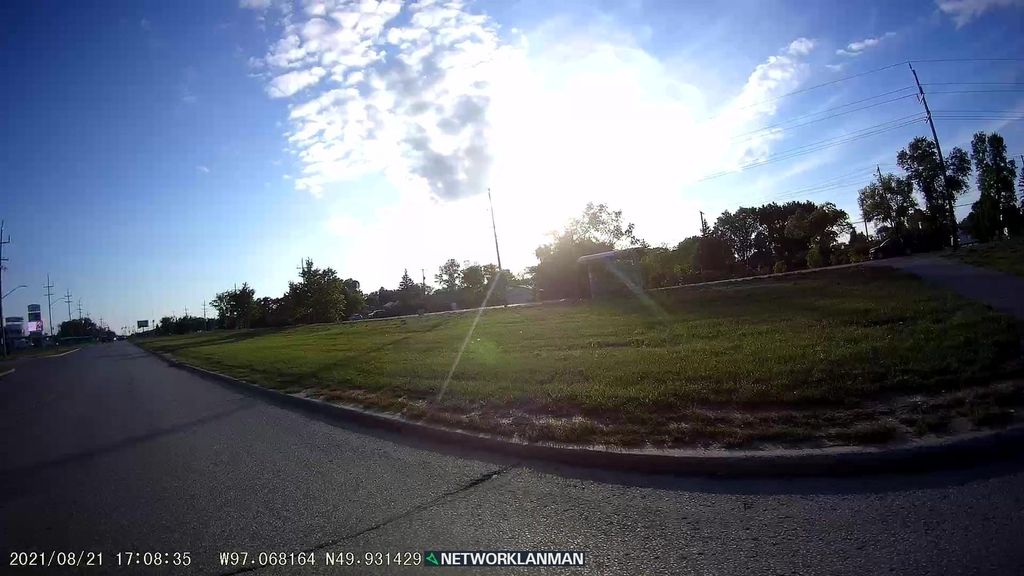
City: winnipeg